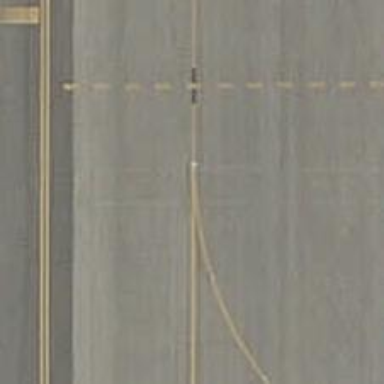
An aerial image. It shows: Image of taxiway at airport.